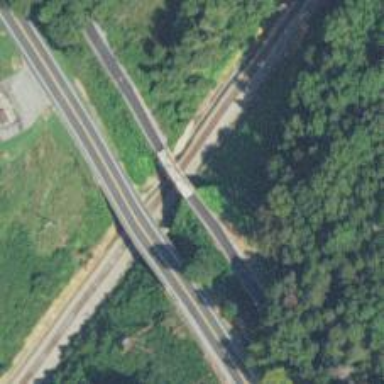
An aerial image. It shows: Abandoned railway bridge over excellent visible cycleway.